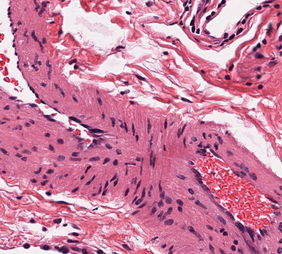
Tumor epithelial tissue: no
Tumor-associated stroma tissue: yes
Normal tissue: no